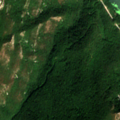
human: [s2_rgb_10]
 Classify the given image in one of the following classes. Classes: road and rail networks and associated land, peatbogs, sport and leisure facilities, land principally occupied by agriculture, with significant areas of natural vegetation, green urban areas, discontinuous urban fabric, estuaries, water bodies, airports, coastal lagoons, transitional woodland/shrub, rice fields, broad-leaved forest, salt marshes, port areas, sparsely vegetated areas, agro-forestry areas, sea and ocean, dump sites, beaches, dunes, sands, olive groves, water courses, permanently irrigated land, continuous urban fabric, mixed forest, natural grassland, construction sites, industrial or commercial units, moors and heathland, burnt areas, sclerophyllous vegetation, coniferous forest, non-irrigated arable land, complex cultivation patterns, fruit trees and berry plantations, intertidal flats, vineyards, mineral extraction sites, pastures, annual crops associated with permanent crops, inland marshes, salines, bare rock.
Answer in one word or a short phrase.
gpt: broad-leaved forest, transitional woodland/shrub, water courses